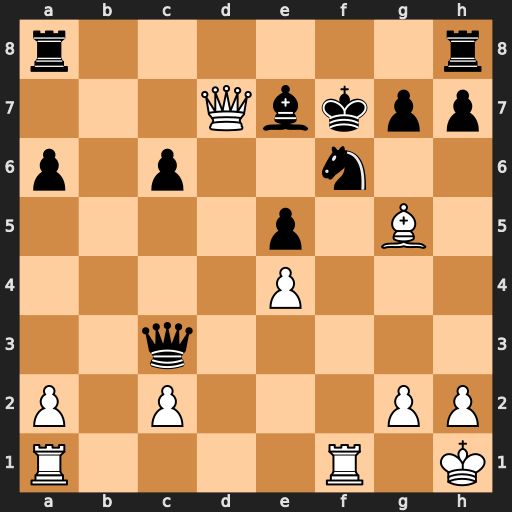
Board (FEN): r6r/3Qbkpp/p1p2n2/4p1B1/4P3/2q5/P1P3PP/R4R1K
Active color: w
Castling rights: -
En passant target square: -
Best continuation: Bxf6 gxf6 Rxf6+ Kxf6 Rf1+